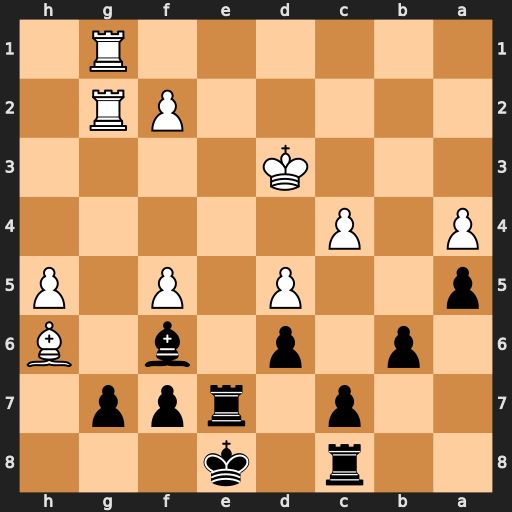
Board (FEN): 2r1k3/2p1rpp1/1p1p1b1B/p2P1P1P/P1P5/3K4/5PR1/6R1
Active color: b
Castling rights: -
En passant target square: -
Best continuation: gxh6 Rg8+ Kd7 Rxc8 Kxc8